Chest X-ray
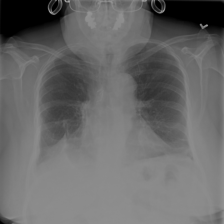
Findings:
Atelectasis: negative
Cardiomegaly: negative
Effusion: negative
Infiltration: negative
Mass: negative
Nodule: negative
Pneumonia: negative
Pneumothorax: negative
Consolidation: negative
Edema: negative
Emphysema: negative
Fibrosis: negative
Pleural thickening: negative
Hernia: negative